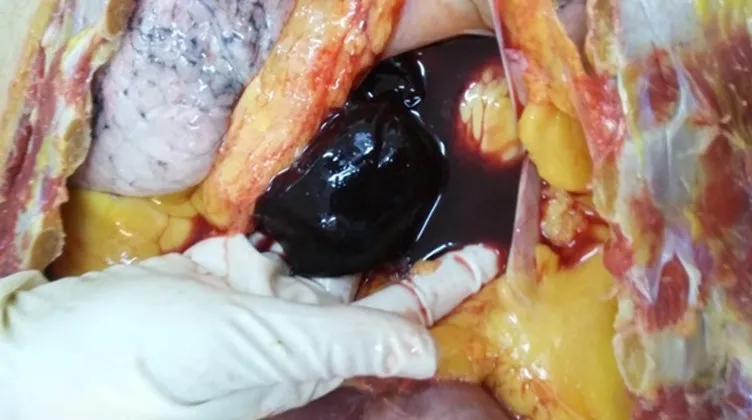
fluid and coagulated blood in the pericardial cavity.
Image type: medical_photograph (other_medical_photograph)